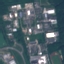
Land use / land cover: Industrial